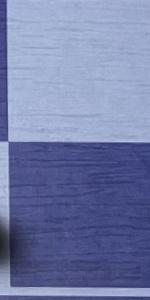
Label: Empty